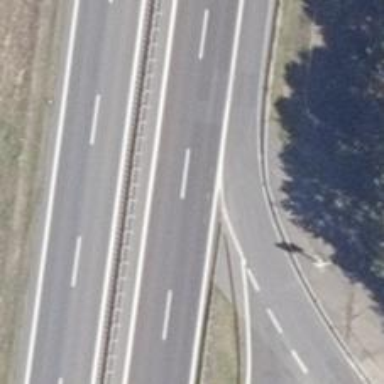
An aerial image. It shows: Asphalt motorway link.